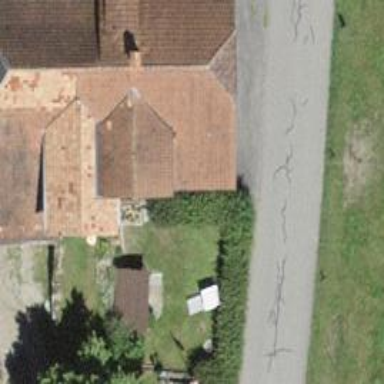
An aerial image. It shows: Farm building.